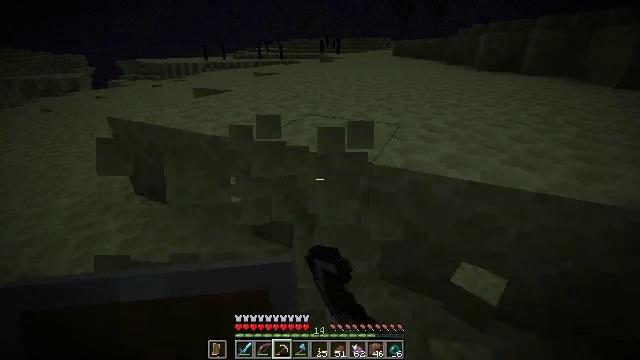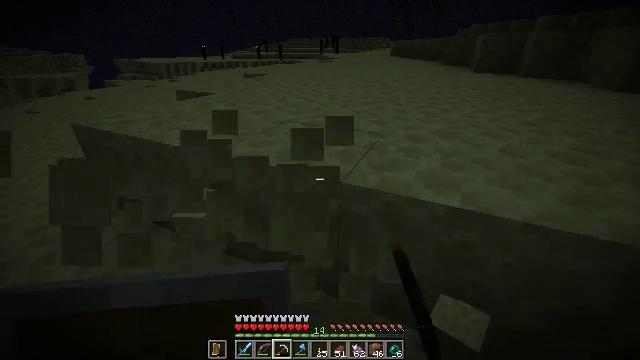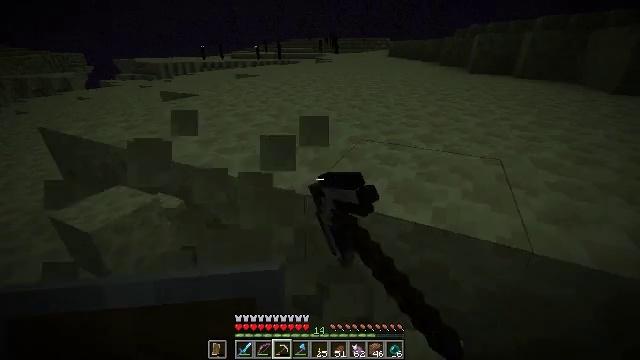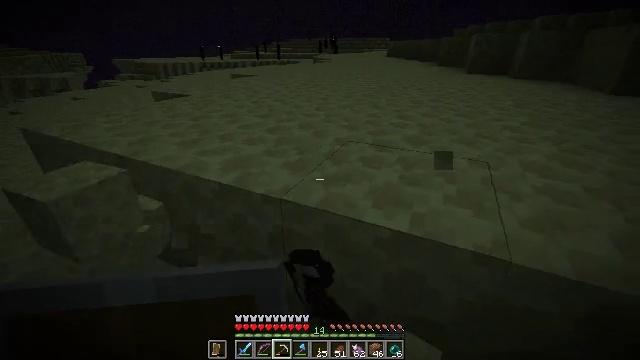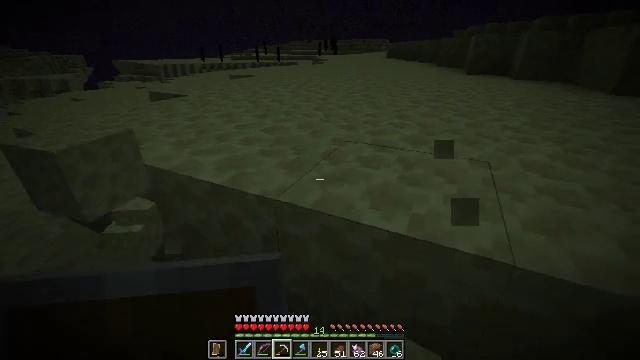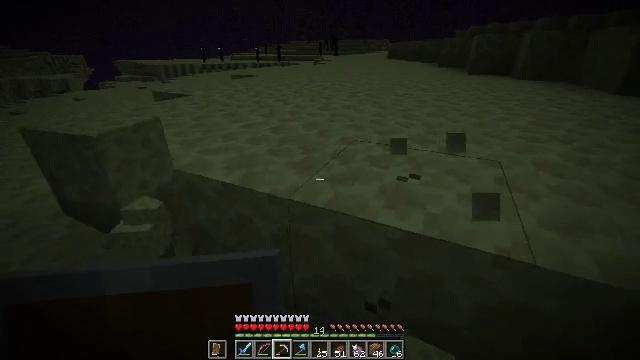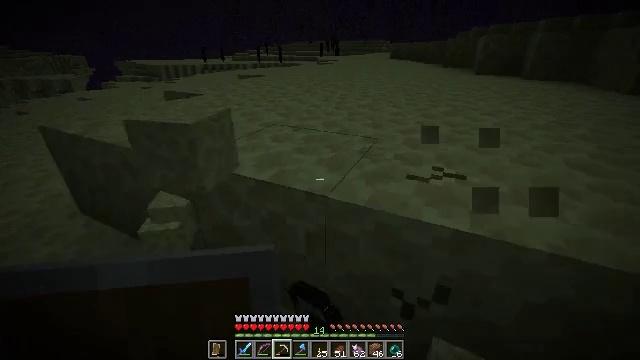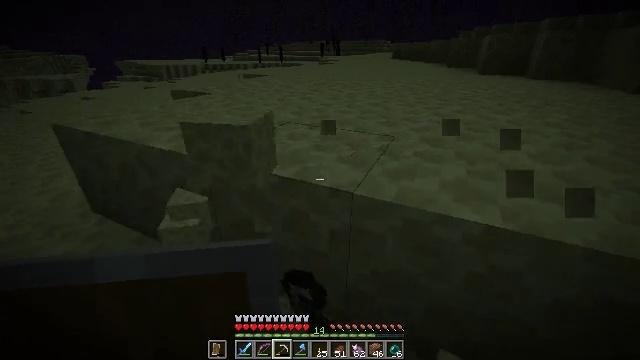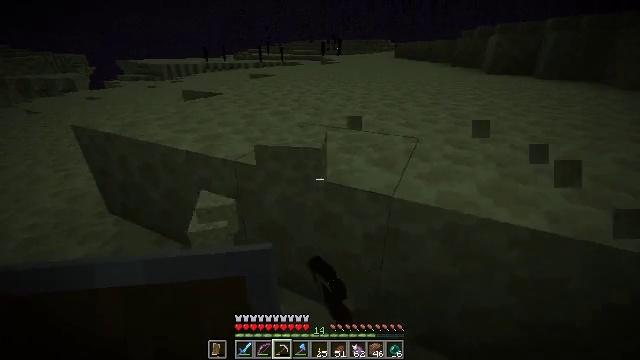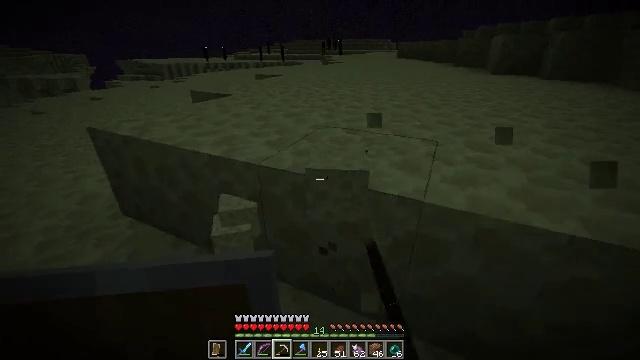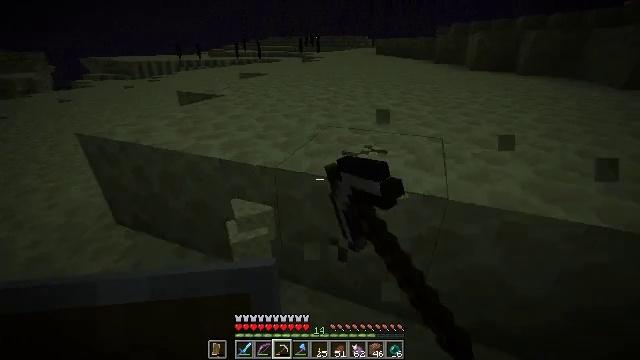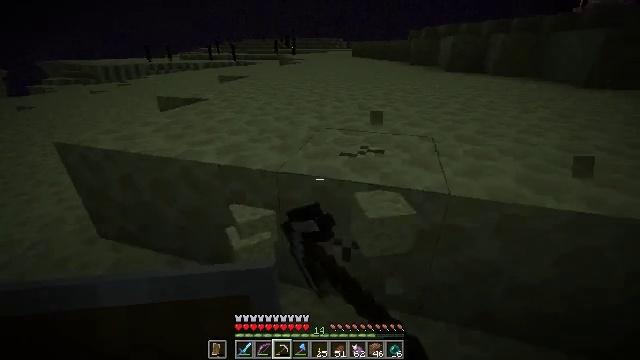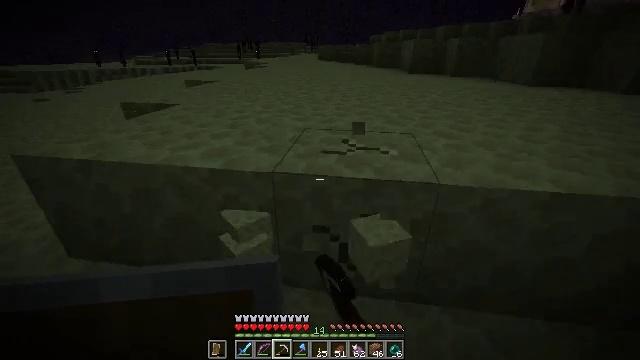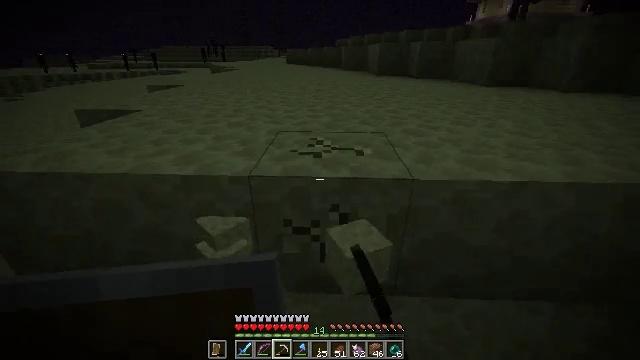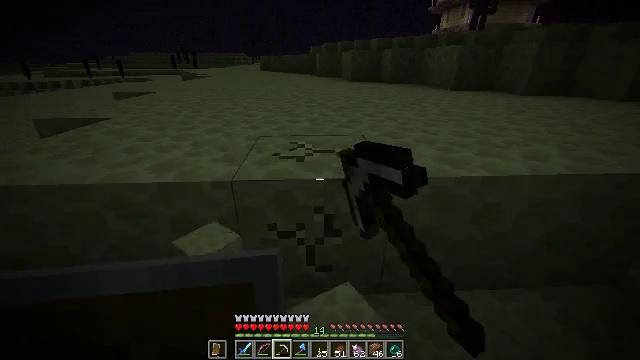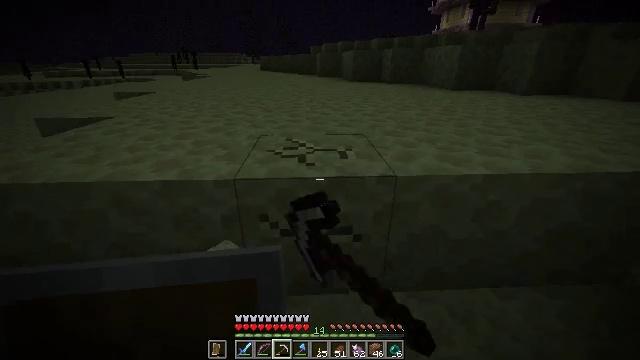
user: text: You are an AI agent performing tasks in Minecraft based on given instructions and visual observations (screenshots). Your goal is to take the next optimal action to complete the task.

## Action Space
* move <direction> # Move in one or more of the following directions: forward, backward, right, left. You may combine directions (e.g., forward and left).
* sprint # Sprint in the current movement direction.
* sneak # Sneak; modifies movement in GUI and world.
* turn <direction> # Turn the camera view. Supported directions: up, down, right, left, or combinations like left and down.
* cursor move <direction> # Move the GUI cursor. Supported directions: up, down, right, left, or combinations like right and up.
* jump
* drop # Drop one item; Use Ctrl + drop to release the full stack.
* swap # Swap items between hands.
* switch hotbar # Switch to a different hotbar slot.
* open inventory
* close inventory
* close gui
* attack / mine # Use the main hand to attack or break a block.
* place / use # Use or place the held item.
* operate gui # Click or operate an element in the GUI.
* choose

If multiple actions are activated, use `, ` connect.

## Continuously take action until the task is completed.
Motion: motion action
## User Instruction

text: Gather end stone from the End.
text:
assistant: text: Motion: move forward and move right, attack / mine
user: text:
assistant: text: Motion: move right, attack / mine
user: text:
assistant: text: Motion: attack / mine
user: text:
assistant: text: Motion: move left, attack / mine
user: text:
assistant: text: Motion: move left, attack / mine
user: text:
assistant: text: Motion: move left, attack / mine
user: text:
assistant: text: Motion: move left, attack / mine
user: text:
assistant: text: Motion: move left, attack / mine
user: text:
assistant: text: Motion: move left, attack / mine
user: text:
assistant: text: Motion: move left, turn right, attack / mine
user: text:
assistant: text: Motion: turn right, attack / mine
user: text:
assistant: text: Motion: turn right, attack / mine
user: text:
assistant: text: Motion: turn right, attack / mine
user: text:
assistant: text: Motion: turn right and up, attack / mine
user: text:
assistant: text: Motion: attack / mine
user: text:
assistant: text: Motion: attack / mine
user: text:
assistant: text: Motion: attack / mine
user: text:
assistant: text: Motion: attack / mine
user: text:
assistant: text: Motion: attack / mine
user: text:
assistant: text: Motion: attack / mine
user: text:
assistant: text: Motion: attack / mine
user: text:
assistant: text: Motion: attack / mine
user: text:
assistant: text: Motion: attack / mine
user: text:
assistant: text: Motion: attack / mine
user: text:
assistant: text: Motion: attack / mine
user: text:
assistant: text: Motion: move forward and move left, attack / mine
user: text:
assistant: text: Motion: move forward and move left, attack / mine
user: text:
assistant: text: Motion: move forward and move left, attack / mine
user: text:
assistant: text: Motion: move forward, turn right, attack / mine
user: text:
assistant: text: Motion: turn right, attack / mine